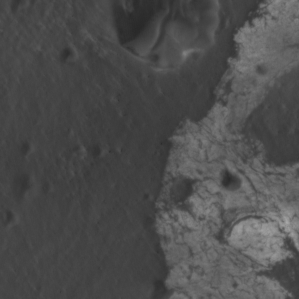
Label: non_frost